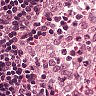
Metastatic tissue present: no